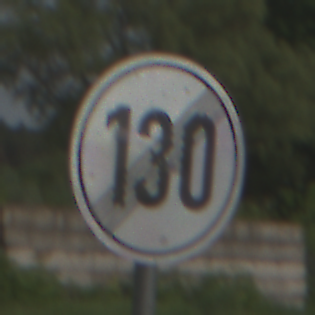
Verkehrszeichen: EndeGeschwindigkeit130
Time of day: MorningAfternoon
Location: Outdoor (Nature)
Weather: PartlyCloudy
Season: NotSpecified
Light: Natural